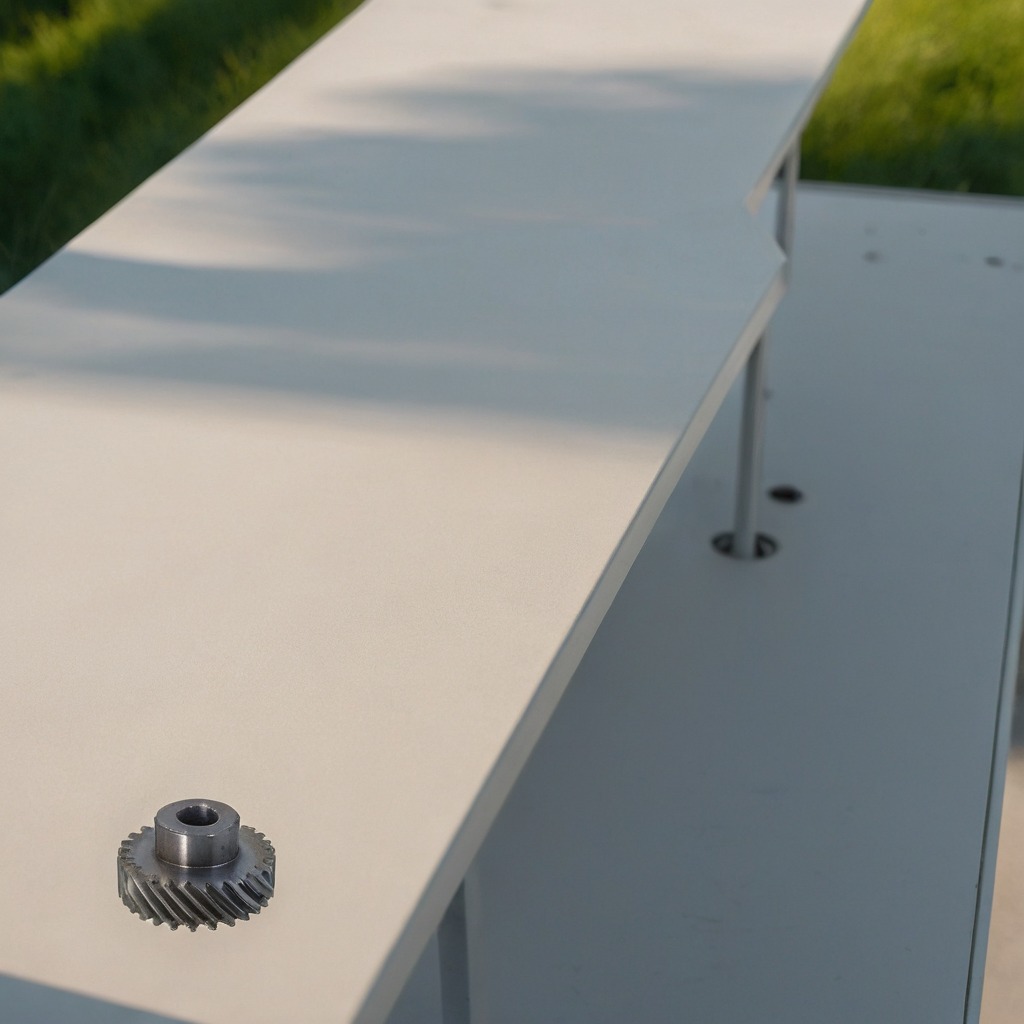
A steel gear with teeth is lying on the textured surface of a clean utility table in a temporary outdoor tool station.